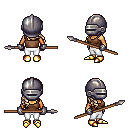
a pixel art fantasy rpg character, female body template, human, tanned skin, brown pirate shirt, white pants, white blonde right-swept hairstyle, metal helm, metal gloves, gold boots, spear, four views (front, back, left, right), 2x2 character sprite sheet, small pixel art, hard edges, no anti-aliasing